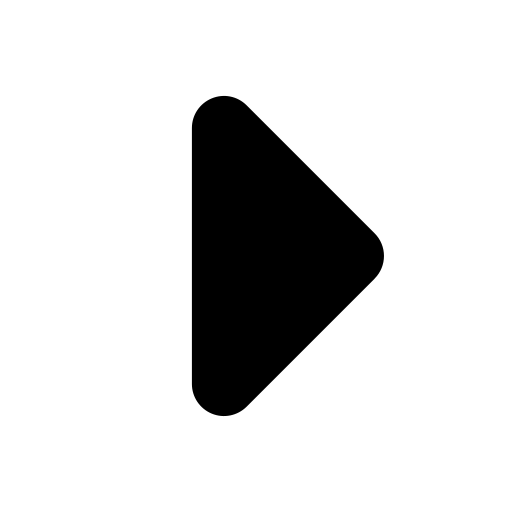
Tags: icon, FontAwesome, fa-icon, solid, caret, right